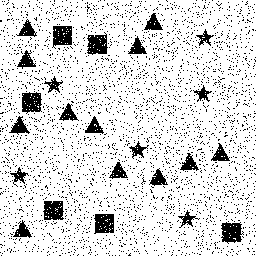
Squares: 6
Triangles: 12
Stars: 6
Total shapes: 24